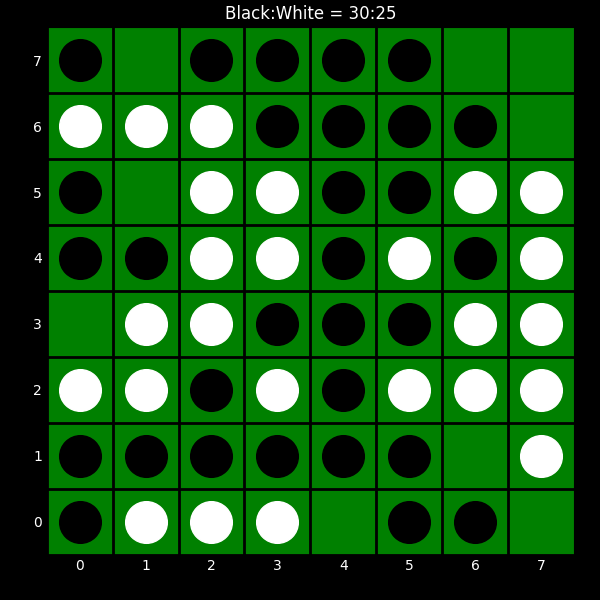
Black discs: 30
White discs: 25